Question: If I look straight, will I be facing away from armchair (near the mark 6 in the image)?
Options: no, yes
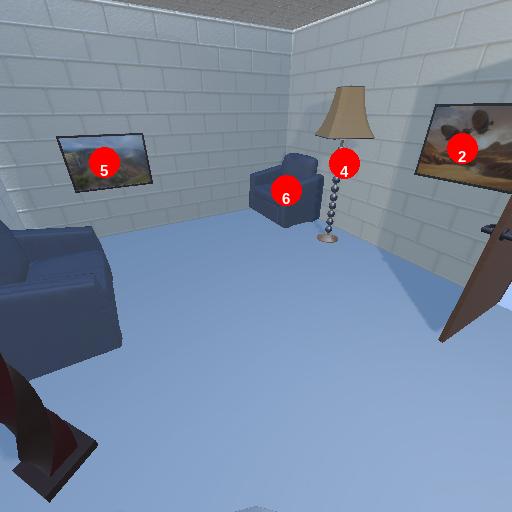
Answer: no